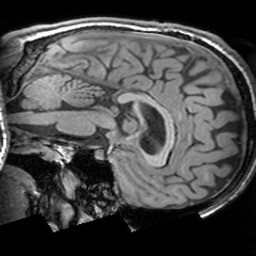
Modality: T1w
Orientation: sagittal
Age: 27
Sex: male
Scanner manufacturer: siemens
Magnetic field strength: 3 T
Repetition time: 1.63 s
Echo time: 0.00311 s